Aerial crown-view tile of a tropical tree (Barro Colorado Island, Panama), acquired 20250414:
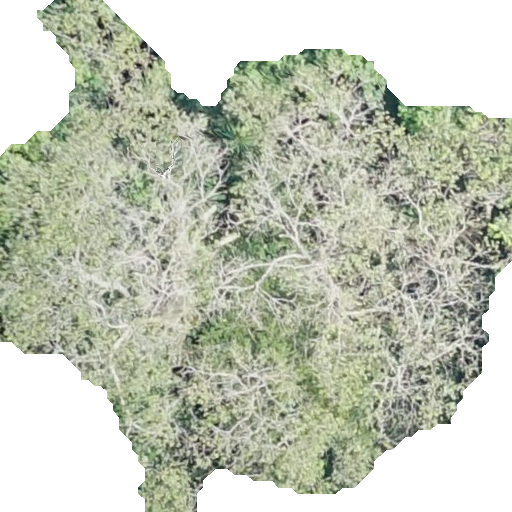
Species: Apeiba membranacea
GBIF accepted scientific name: Apeiba membranacea
Crown area: 281.192 m²